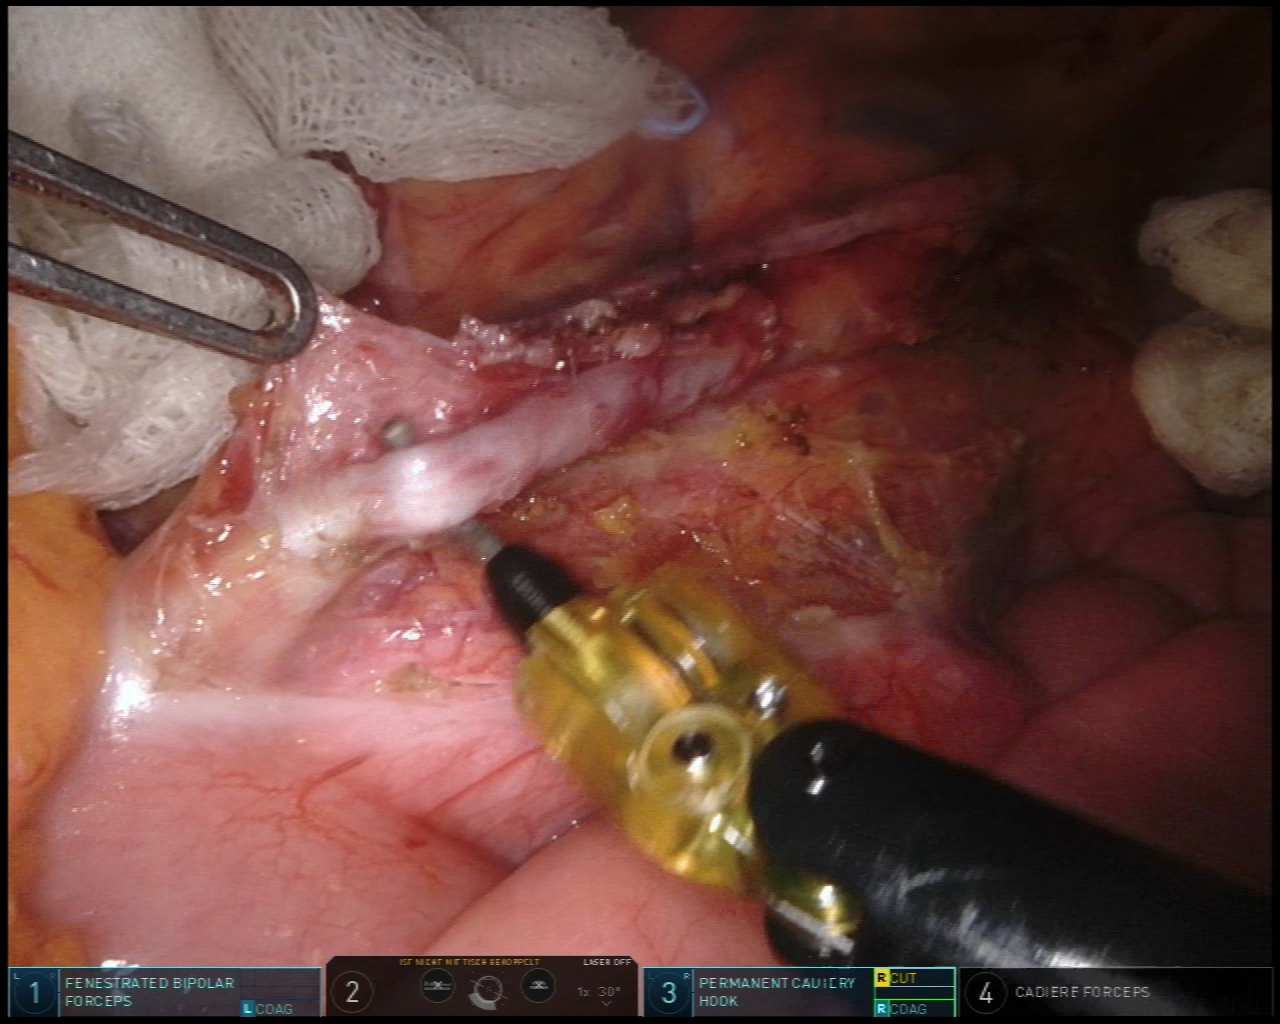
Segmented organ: small_intestine
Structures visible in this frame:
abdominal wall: no
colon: no
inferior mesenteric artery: yes
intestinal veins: yes
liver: no
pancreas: no
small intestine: yes
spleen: no
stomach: no
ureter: yes
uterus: no
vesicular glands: no